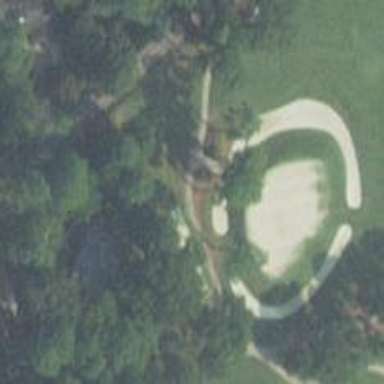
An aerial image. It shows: Path bridge over golf cartpath.